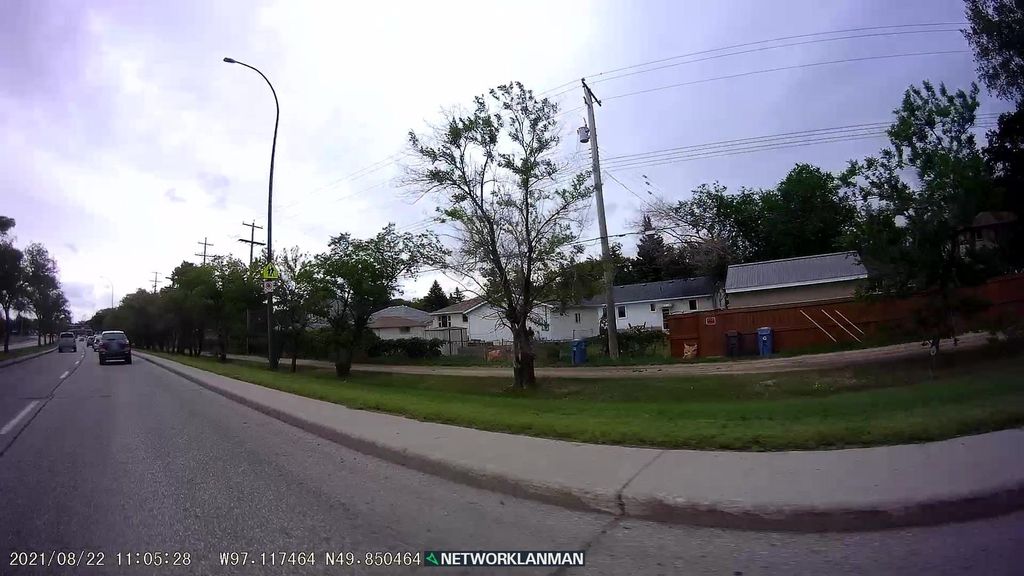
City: winnipeg